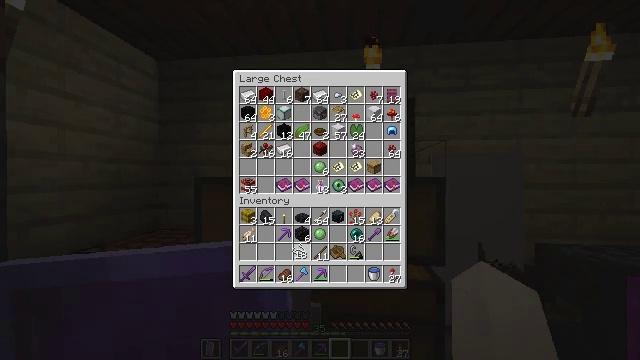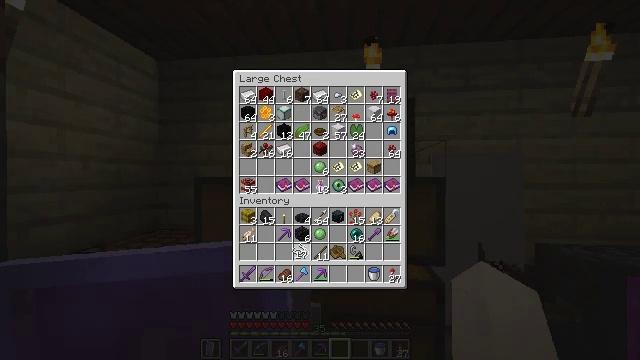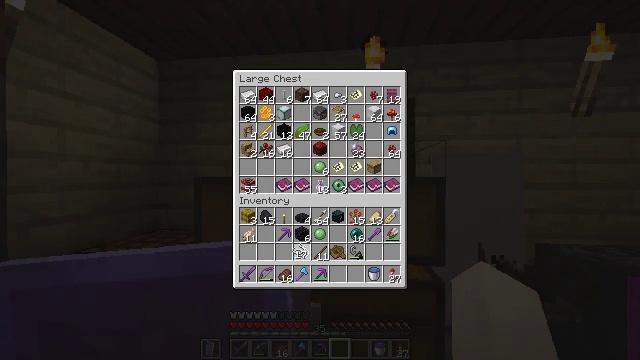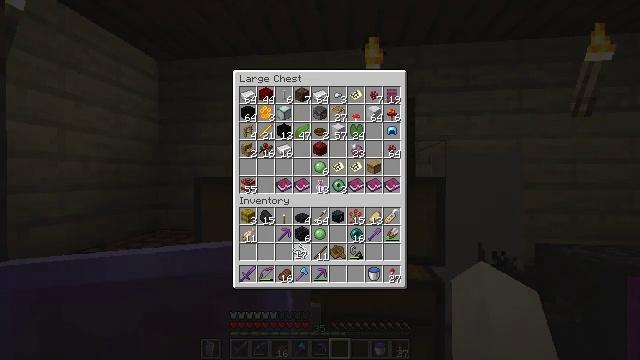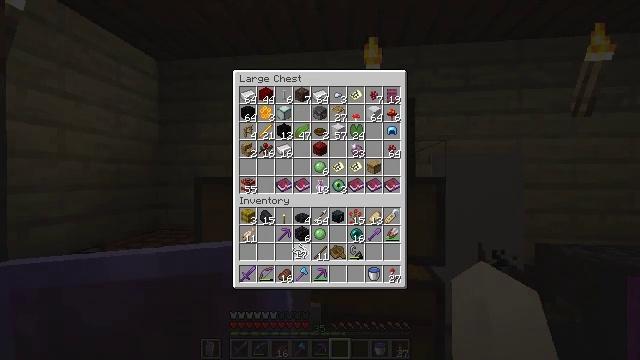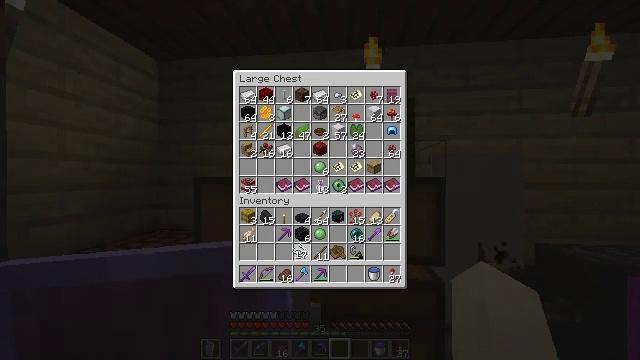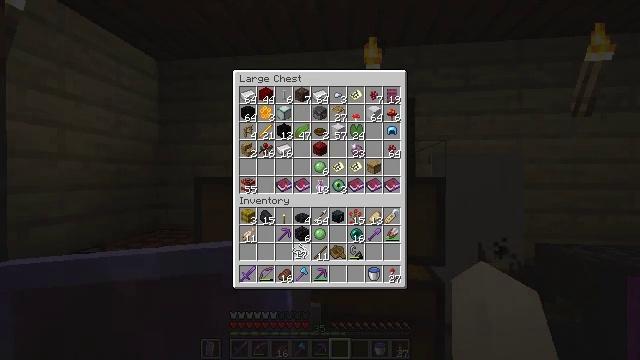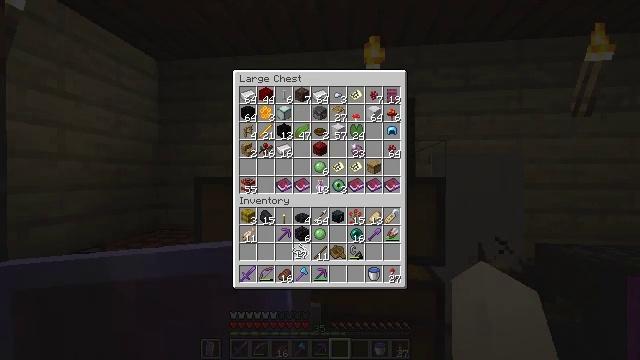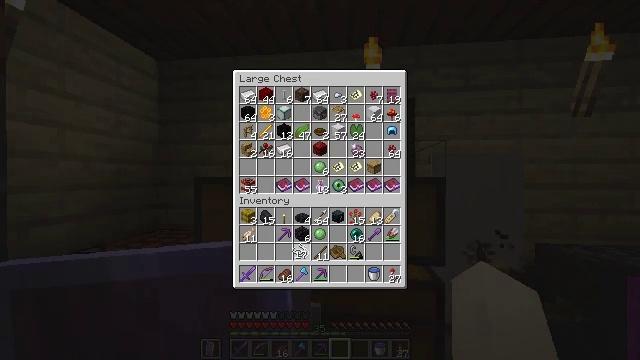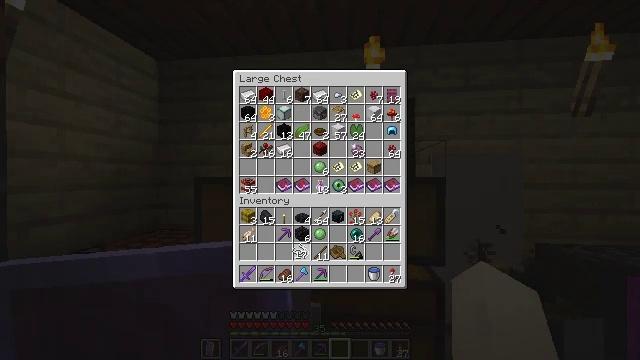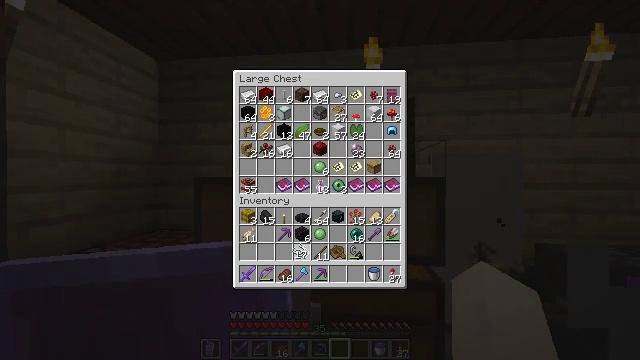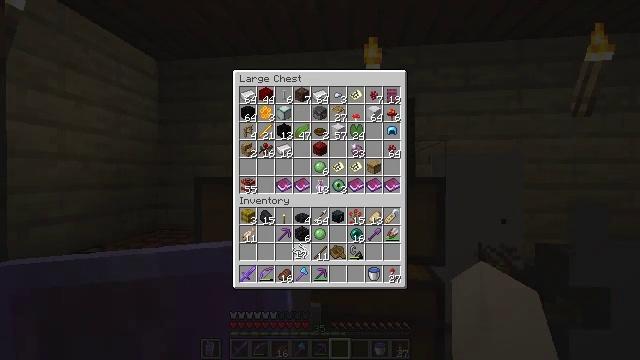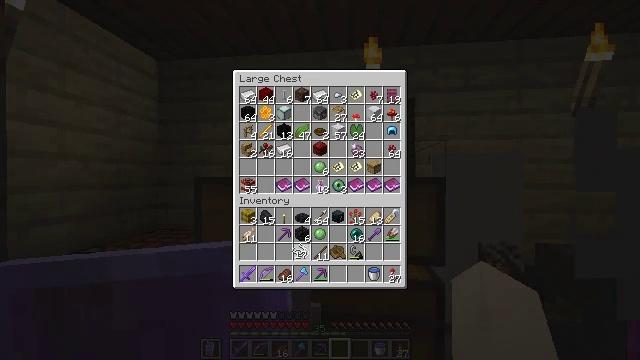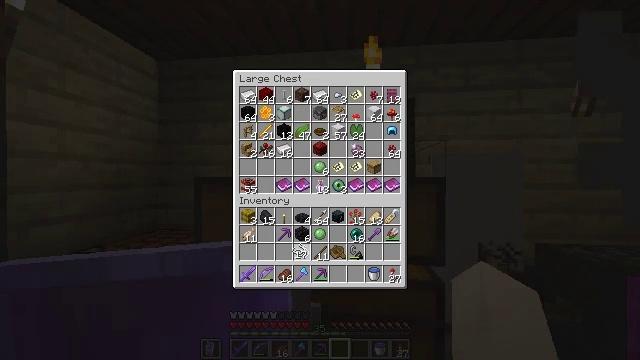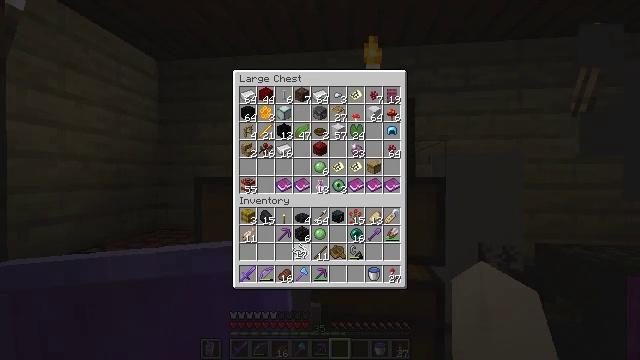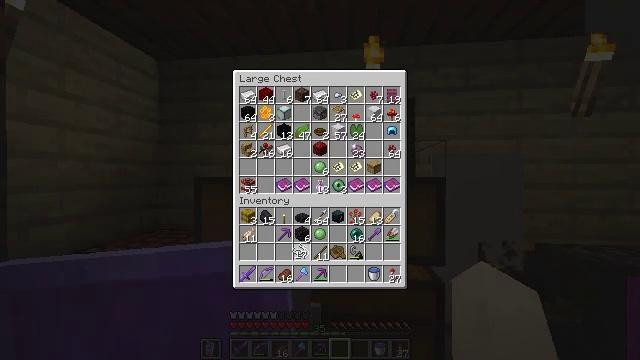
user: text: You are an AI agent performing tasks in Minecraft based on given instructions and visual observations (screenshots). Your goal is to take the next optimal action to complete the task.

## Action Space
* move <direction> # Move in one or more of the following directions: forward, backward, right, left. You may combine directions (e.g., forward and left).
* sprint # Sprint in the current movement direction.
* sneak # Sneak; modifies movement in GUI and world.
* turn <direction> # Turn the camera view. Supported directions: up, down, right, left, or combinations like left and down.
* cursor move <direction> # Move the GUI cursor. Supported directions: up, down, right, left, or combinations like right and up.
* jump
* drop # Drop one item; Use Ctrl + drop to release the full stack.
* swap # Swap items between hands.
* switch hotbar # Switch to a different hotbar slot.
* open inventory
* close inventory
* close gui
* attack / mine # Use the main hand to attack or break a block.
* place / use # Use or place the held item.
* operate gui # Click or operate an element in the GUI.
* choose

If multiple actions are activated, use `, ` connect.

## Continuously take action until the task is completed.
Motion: motion action
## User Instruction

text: Craft a lead using the crafting table and the right materials.
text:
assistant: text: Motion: no_op
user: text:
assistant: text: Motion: no_op
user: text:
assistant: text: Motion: no_op
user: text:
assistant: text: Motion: no_op
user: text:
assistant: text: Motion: no_op
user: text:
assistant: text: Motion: no_op
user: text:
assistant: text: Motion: no_op
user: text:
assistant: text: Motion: no_op
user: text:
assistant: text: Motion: no_op
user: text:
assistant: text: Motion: no_op
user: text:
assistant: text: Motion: no_op
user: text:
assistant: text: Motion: no_op
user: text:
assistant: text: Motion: no_op
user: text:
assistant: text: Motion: no_op
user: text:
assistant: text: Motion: no_op
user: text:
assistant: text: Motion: no_op
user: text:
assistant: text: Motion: no_op
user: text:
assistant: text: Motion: no_op
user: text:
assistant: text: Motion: no_op
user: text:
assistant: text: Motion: attack / mine
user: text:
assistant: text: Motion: attack / mine
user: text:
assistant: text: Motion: no_op
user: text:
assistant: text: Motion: no_op
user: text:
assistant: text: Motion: no_op
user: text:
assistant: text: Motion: no_op
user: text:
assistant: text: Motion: no_op
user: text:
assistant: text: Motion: no_op
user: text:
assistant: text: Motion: no_op
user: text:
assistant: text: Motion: turn left
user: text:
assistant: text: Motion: turn left and down